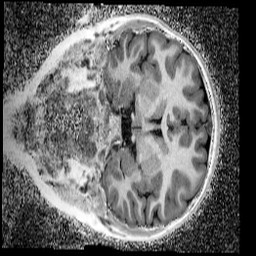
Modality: UNIT1_denoised
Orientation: coronal
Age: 10
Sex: female
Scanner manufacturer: siemens
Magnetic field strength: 3 T
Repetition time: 4 s
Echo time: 0.00299 s